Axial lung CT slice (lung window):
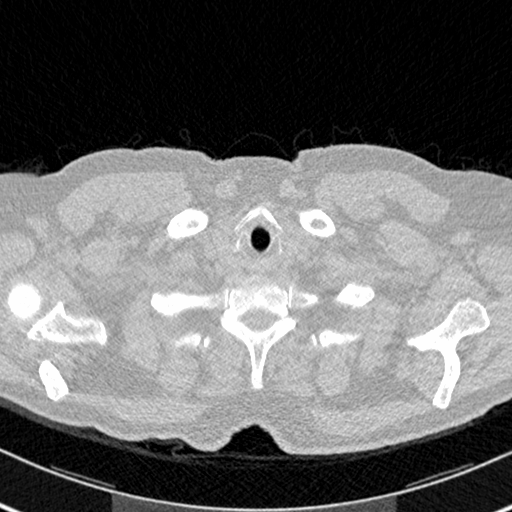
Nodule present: no